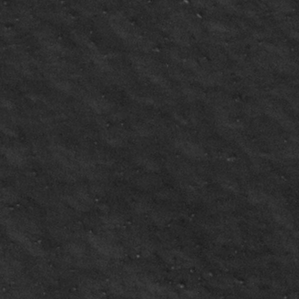
Label: frost